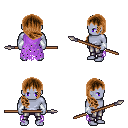
a pixel art fantasy rpg character, male body template, dark elf, purple skin, maroon tattered cape, metal pants, brown right-swept hairstyle, white cloth bracers, spear, four views (front, back, left, right), 2x2 character sprite sheet, small pixel art, hard edges, no anti-aliasing